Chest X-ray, PA view. Patient: 27 years old, sex M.
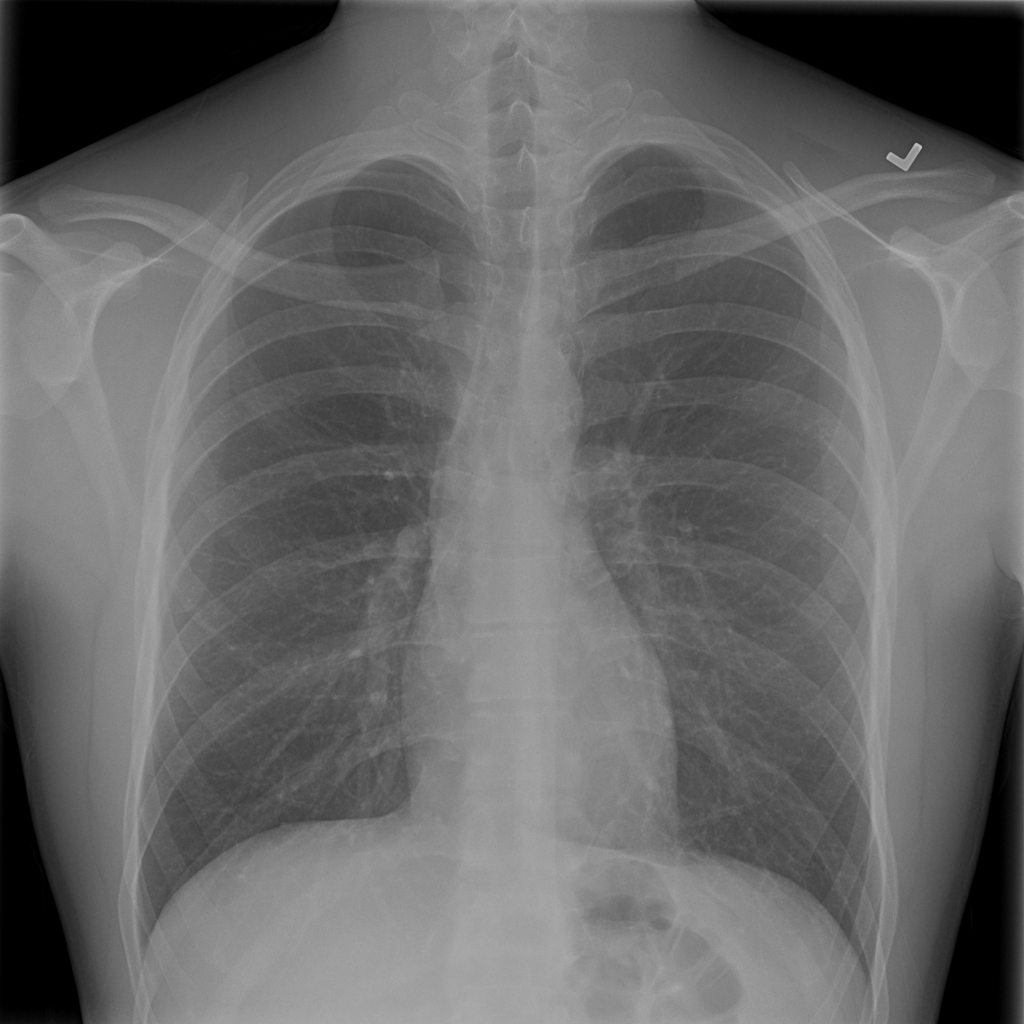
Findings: No Finding